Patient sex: M
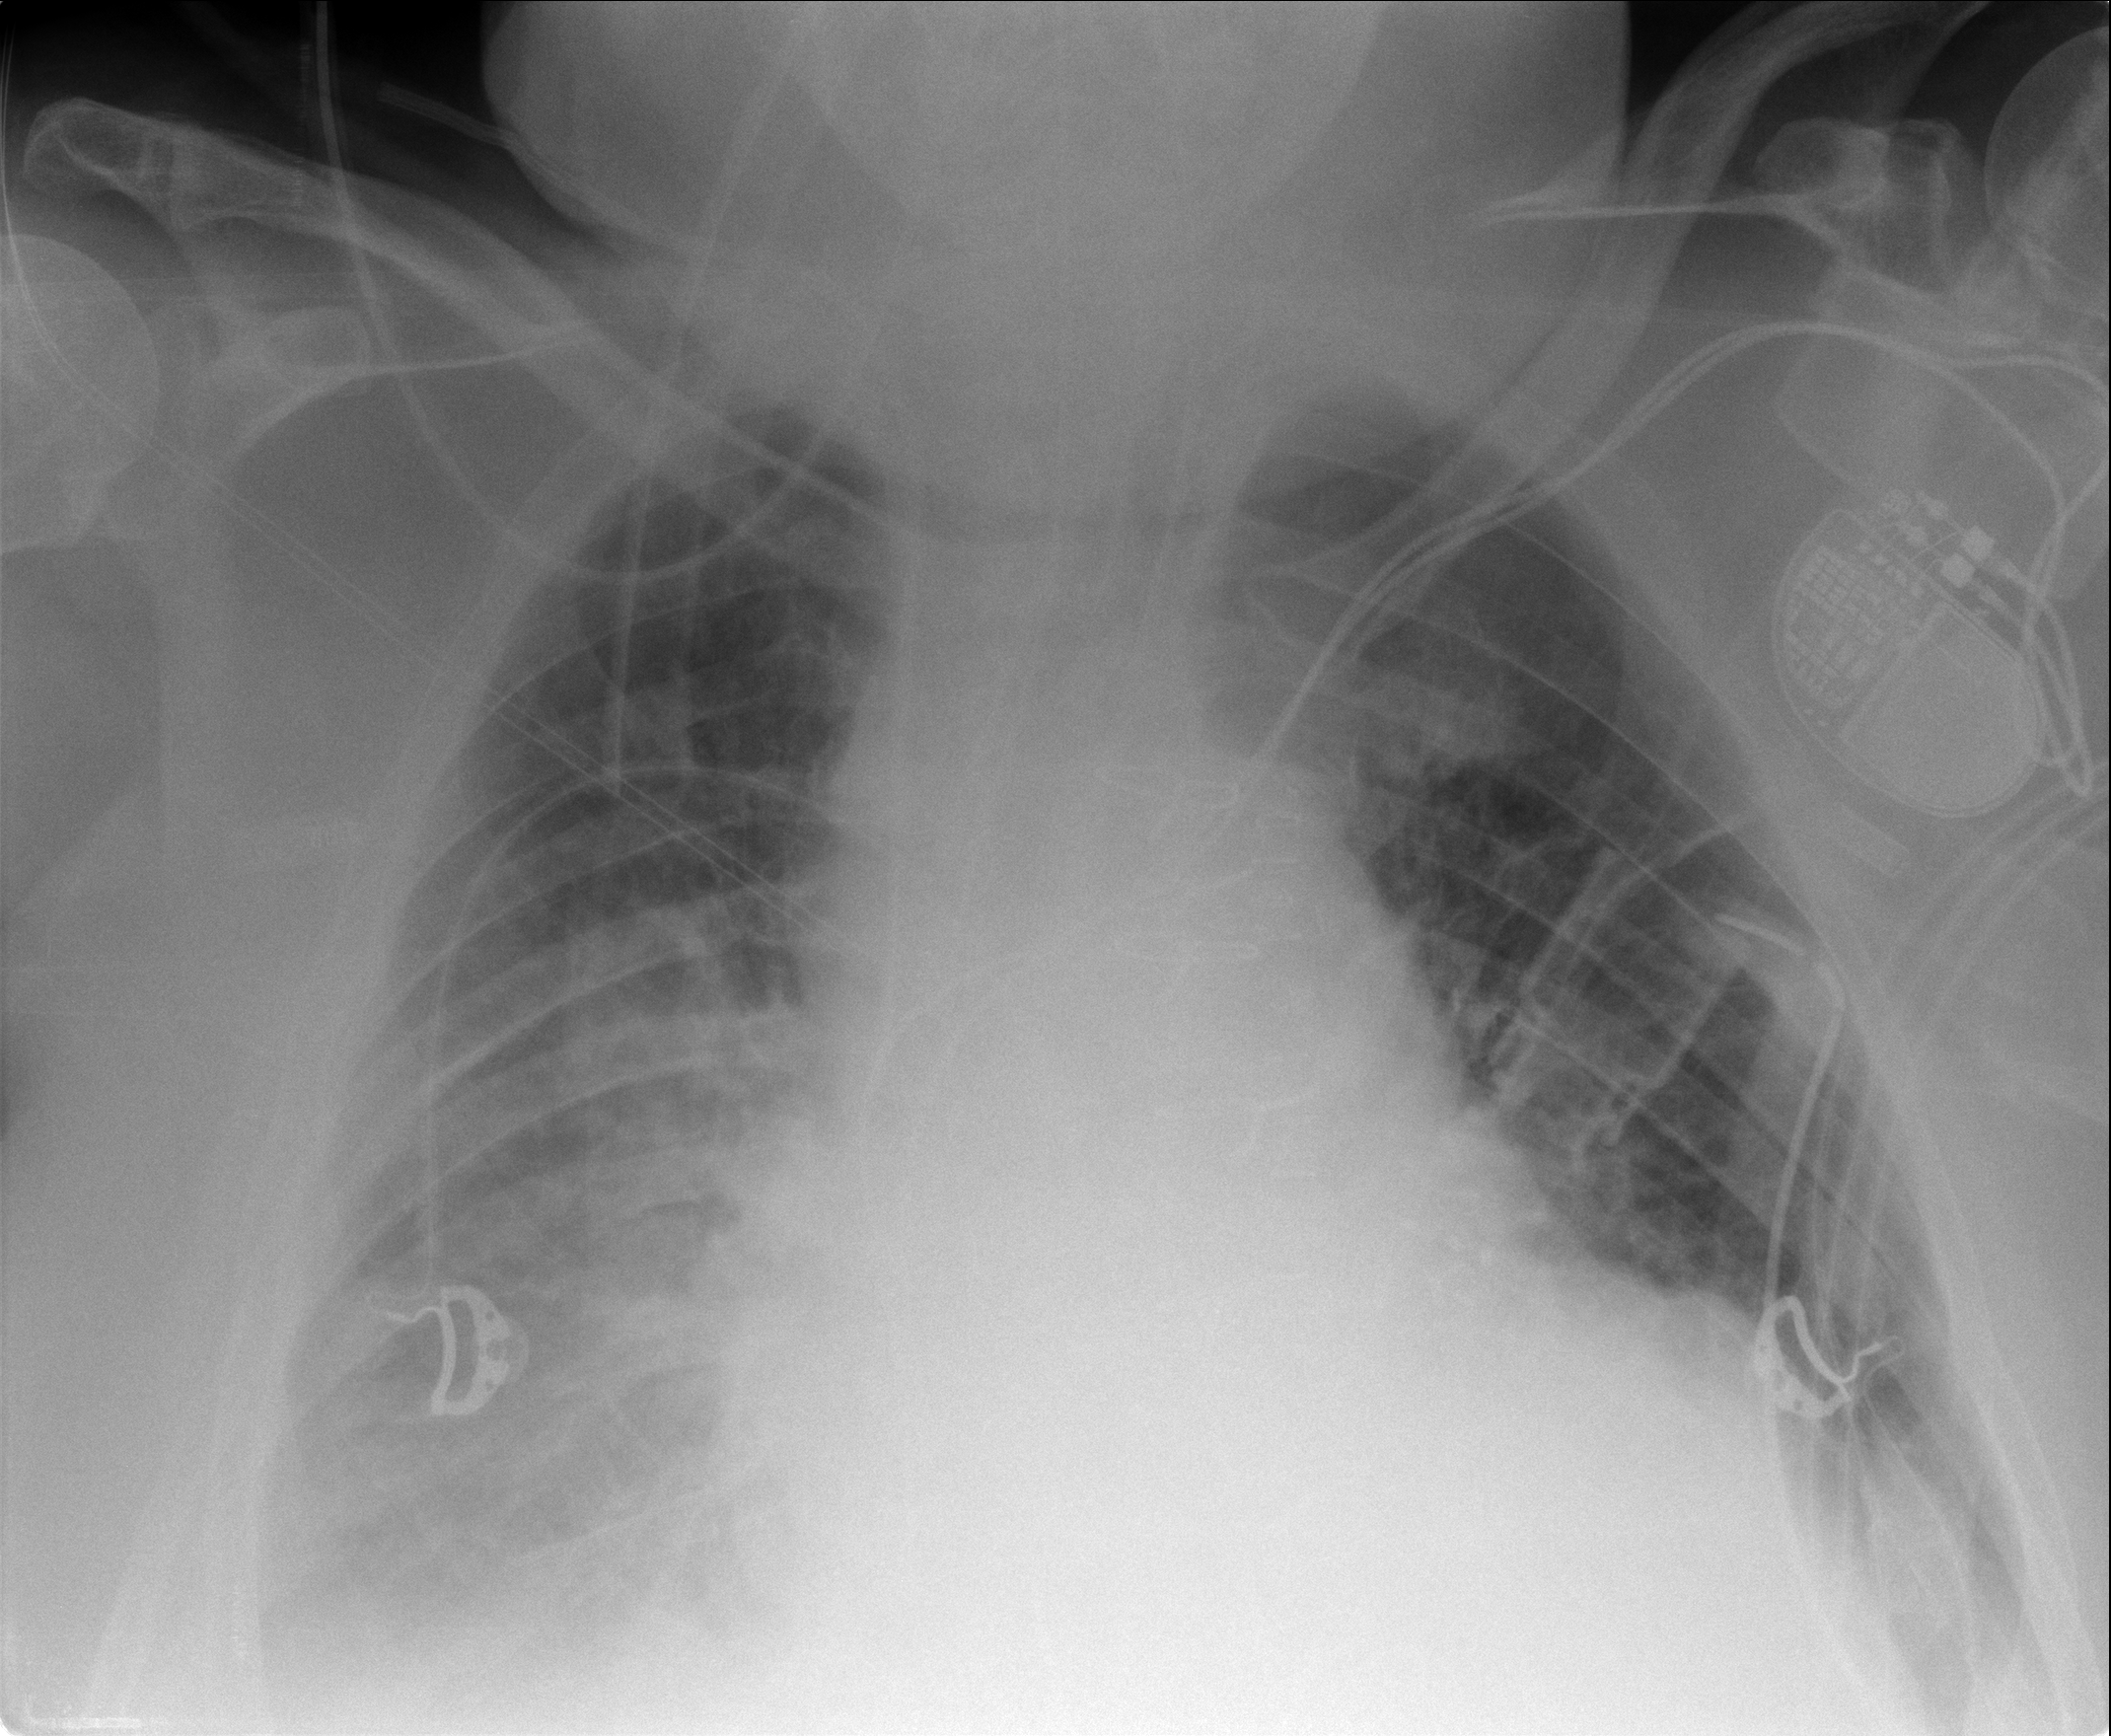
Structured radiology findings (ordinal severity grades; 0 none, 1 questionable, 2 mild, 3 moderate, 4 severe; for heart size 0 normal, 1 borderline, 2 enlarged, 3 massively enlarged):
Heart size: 2
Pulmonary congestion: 0
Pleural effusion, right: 2
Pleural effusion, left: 0
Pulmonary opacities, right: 2
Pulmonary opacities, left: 0
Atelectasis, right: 2
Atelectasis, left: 2